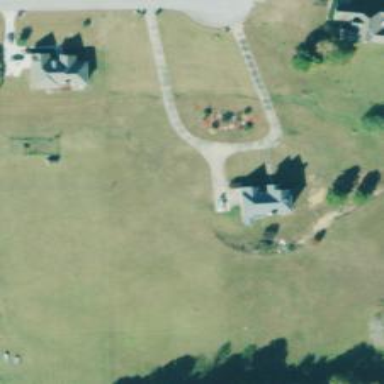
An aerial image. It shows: Driveway leading to service road.